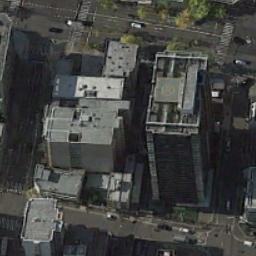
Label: commercial_area